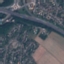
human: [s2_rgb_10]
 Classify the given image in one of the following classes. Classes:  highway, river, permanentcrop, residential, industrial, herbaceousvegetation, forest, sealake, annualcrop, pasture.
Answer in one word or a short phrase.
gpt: Highway